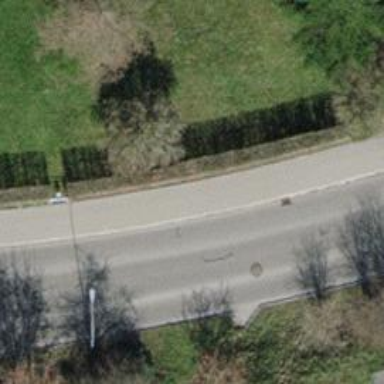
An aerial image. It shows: Hedge acting as barrier.